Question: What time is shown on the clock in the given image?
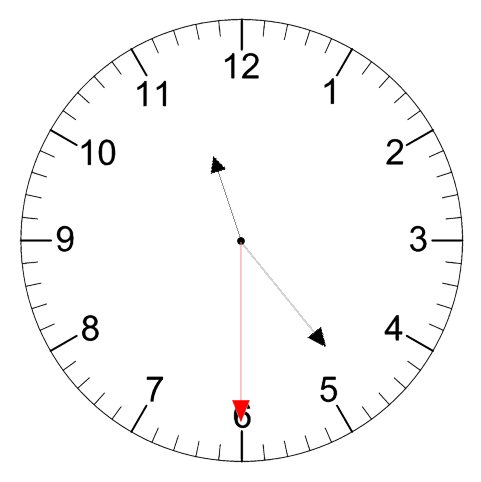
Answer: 11:23:30